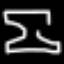
Label: hourglass